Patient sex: F
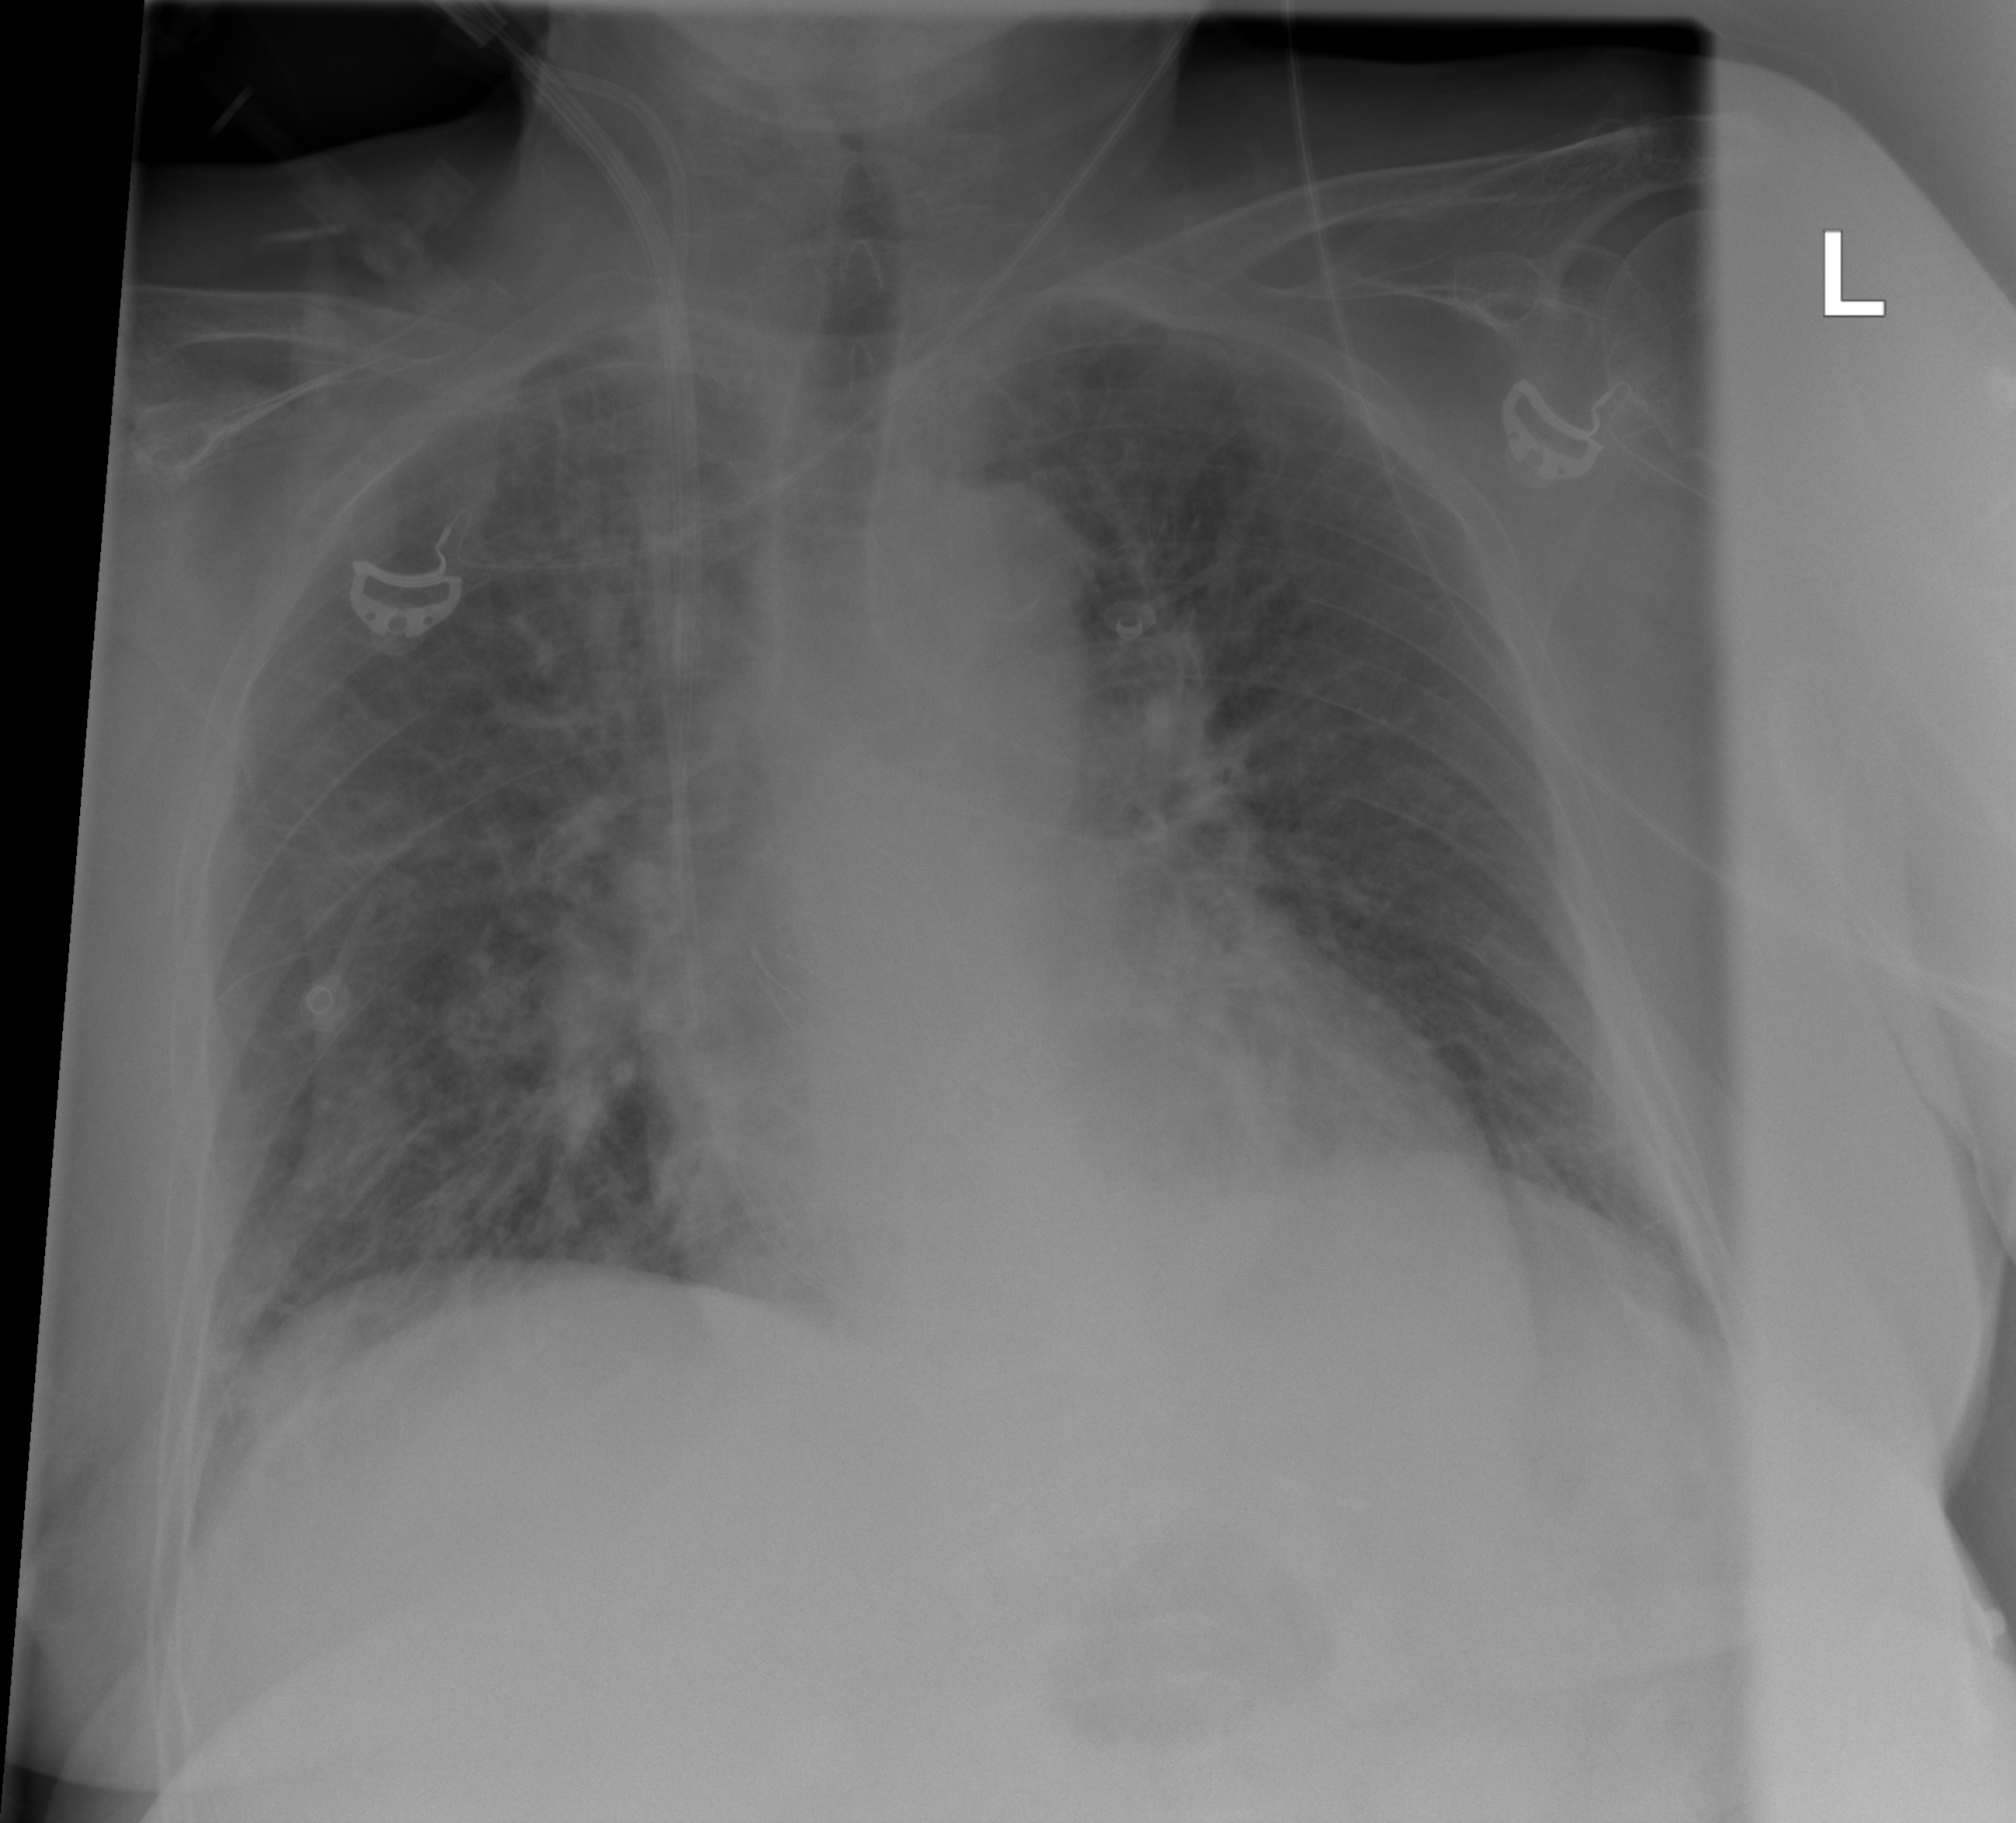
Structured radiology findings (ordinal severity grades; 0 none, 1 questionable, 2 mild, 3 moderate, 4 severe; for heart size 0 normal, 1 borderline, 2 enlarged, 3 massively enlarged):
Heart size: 2
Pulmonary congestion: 0
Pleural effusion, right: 0
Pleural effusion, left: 1
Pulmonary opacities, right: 0
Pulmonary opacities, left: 0
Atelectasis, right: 2
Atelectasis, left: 2